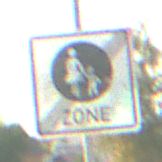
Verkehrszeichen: EndeFussgaengerzone
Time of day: MorningAfternoon
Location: Outdoor (RoadRail)
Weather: PartlyCloudy
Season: NotSpecified
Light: Natural